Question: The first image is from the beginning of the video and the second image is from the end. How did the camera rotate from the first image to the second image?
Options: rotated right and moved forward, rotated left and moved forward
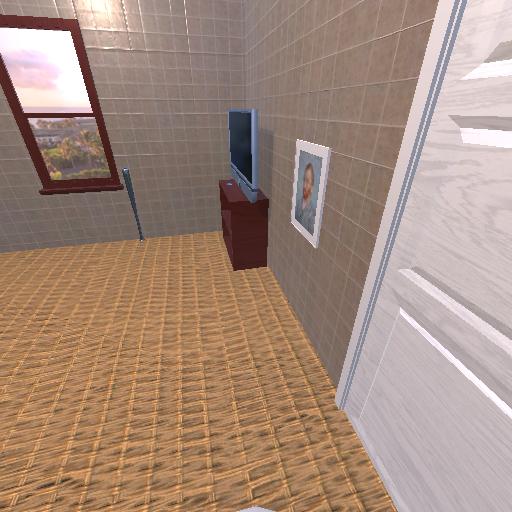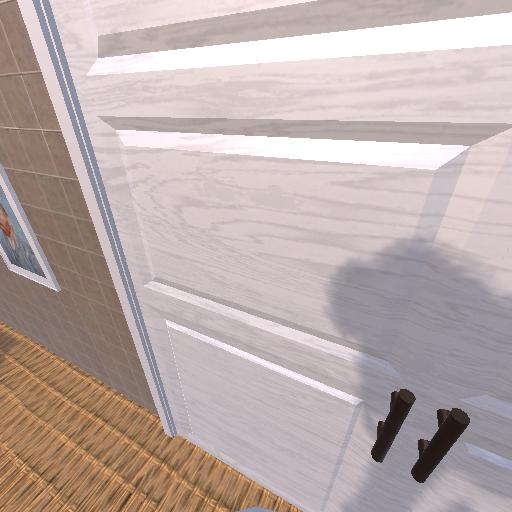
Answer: rotated right and moved forward